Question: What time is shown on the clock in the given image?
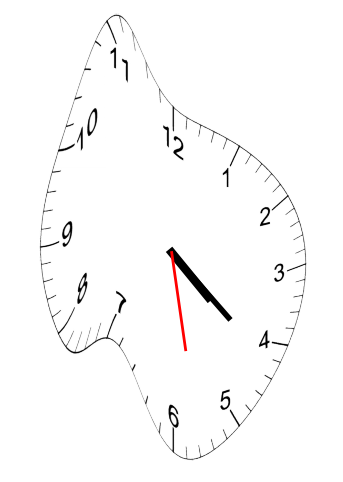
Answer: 04:21:28